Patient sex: M
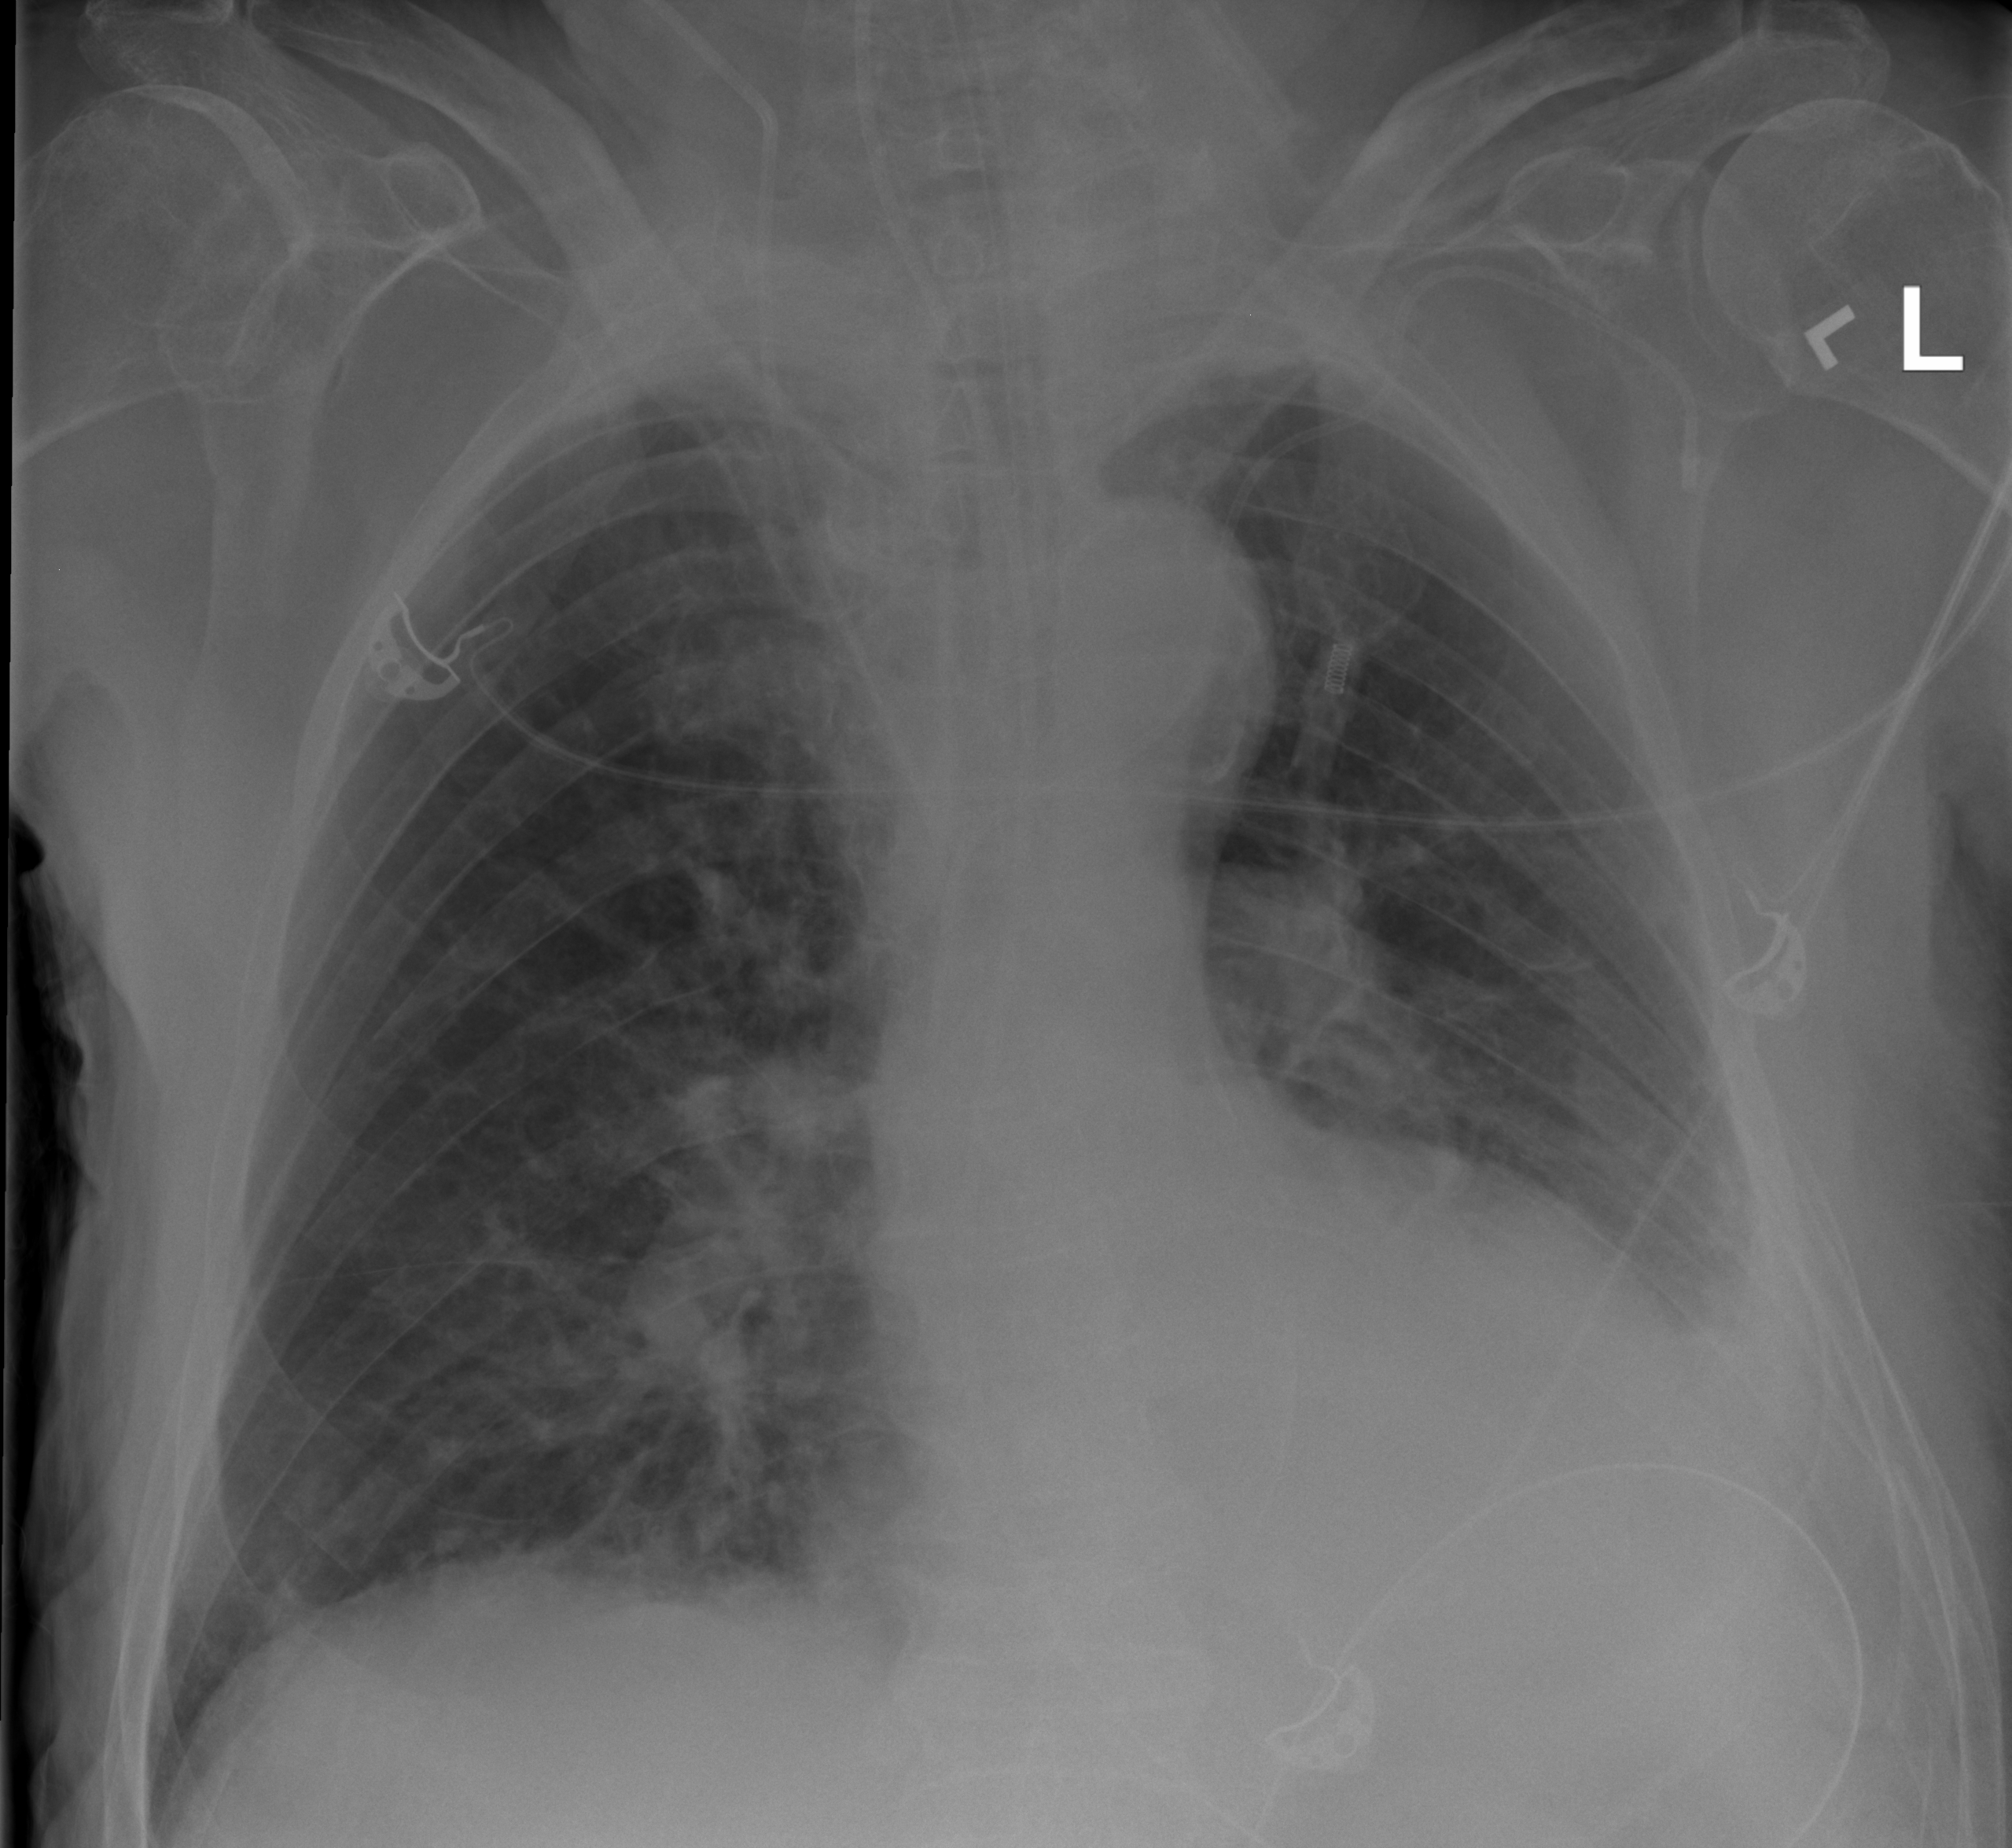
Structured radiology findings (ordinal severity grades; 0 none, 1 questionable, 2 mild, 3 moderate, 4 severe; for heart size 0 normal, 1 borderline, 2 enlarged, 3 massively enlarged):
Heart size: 0
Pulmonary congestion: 2
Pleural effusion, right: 0
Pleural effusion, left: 2
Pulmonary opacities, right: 0
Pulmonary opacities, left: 1
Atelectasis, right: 0
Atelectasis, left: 3